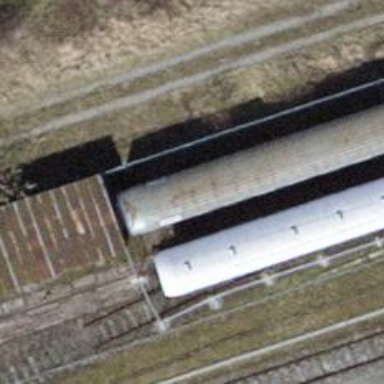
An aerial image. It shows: Preserved rail yard with one track.